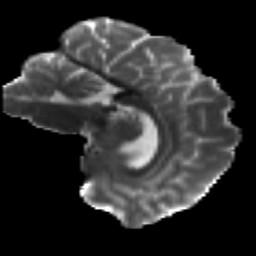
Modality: T2w
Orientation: sagittal
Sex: male
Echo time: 0.114 s